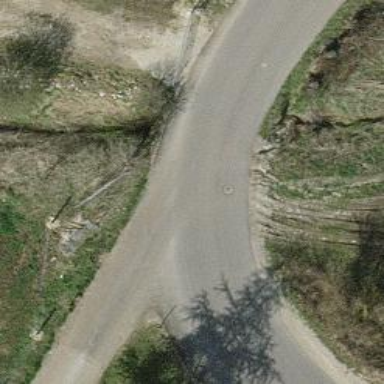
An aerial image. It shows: Unclassified road.